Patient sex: M
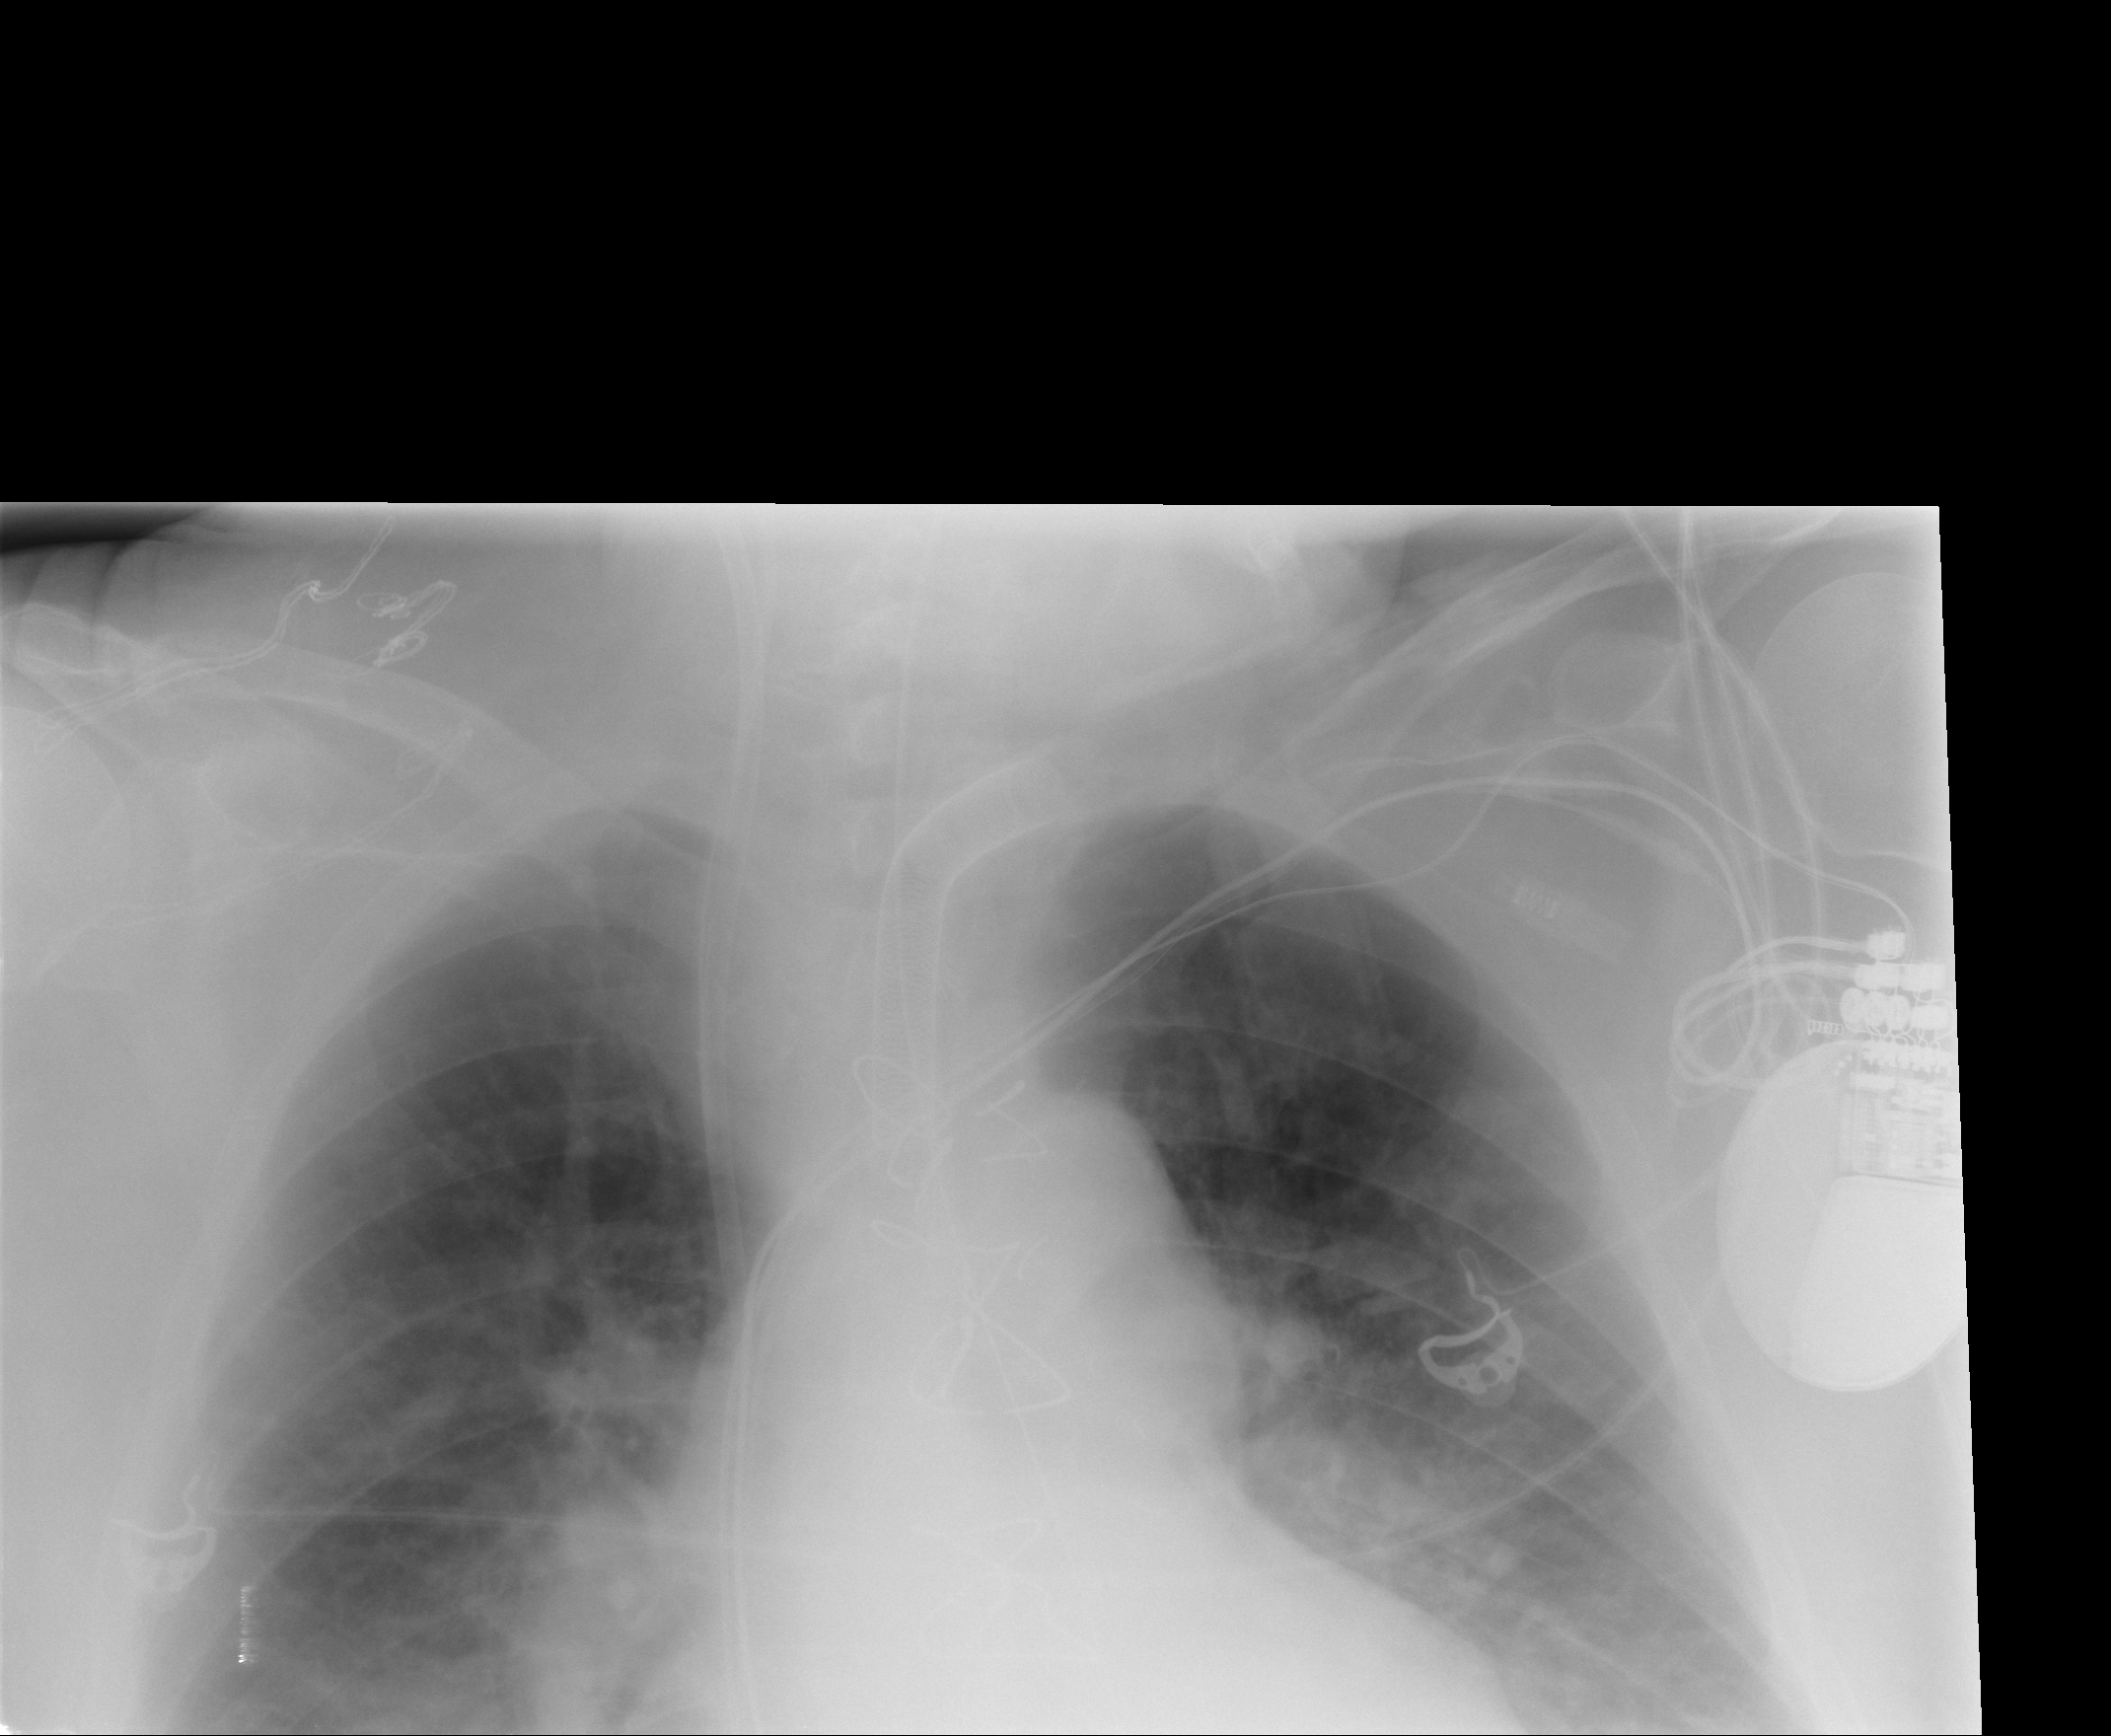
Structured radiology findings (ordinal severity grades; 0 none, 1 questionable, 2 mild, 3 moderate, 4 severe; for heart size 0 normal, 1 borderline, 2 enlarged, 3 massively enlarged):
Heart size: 2
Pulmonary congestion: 2
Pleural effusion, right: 2
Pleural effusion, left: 2
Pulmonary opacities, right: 2
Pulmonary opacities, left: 2
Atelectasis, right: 2
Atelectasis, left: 2